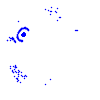
Particle: pion